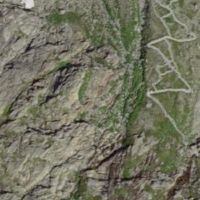
EUNIS habitat code: 48
Species observed at this site:
Chamaenerion dodonaei
Bartsia alpina